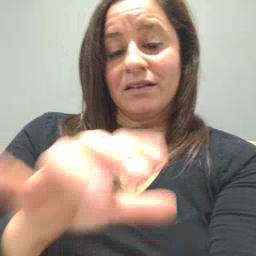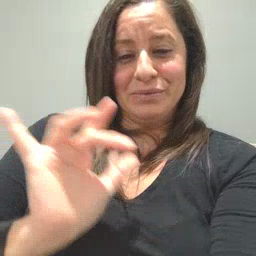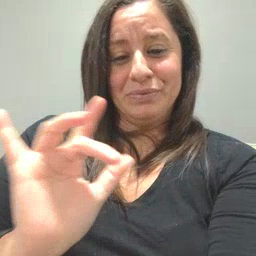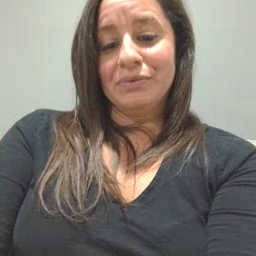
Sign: yucky